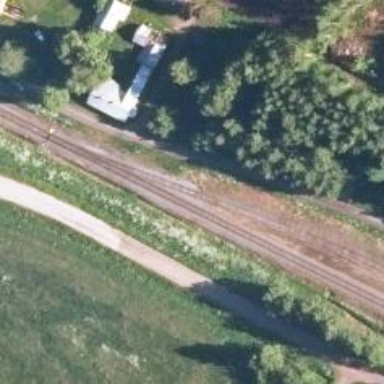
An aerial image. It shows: Wedge used for railway derailment.